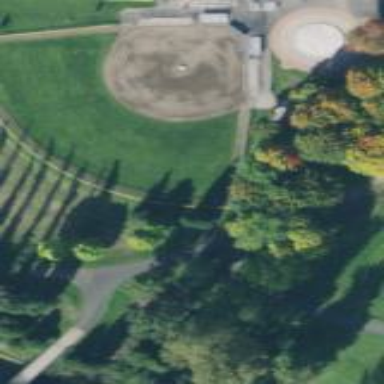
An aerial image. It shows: Baseball pitch for leisure and sports activities.